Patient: sex F, age 57
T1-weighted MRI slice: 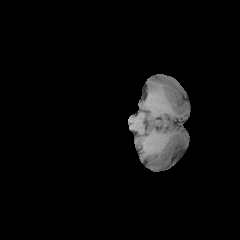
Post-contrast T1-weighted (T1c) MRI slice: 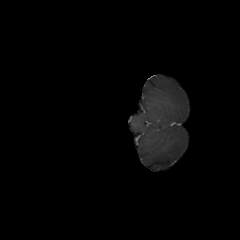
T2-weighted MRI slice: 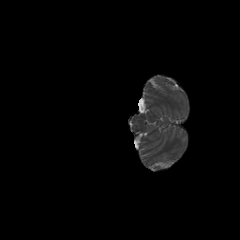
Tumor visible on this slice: no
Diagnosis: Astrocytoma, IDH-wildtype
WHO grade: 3